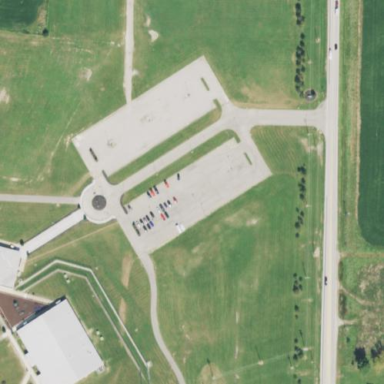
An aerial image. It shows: Parking area with surface.